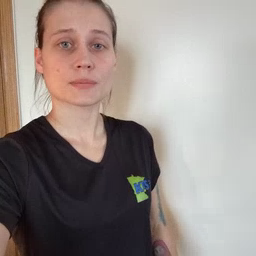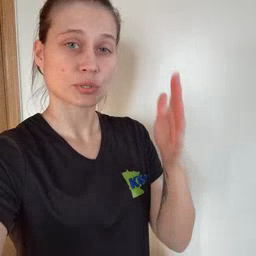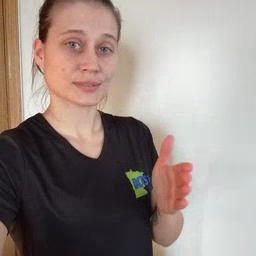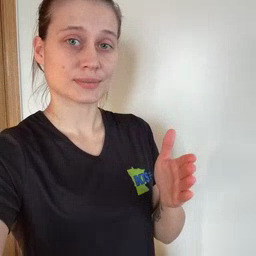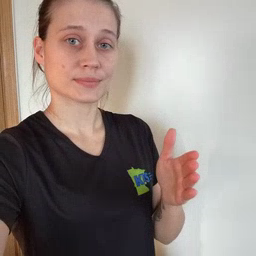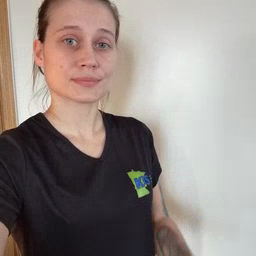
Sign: person